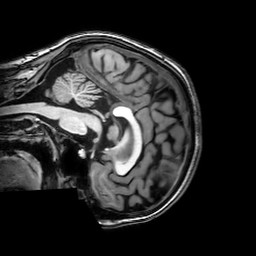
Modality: T1w
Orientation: sagittal
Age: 20
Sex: female
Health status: healthy
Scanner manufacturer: philips
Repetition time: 0.008191 s
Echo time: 0.00375 s